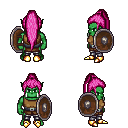
a pixel art fantasy rpg character, male body template, orc, green skin, leather chest armor, metal pants, pink extra-long topknot hairstyle, gold boots, shield, four views (front, back, left, right), 2x2 character sprite sheet, small pixel art, hard edges, no anti-aliasing